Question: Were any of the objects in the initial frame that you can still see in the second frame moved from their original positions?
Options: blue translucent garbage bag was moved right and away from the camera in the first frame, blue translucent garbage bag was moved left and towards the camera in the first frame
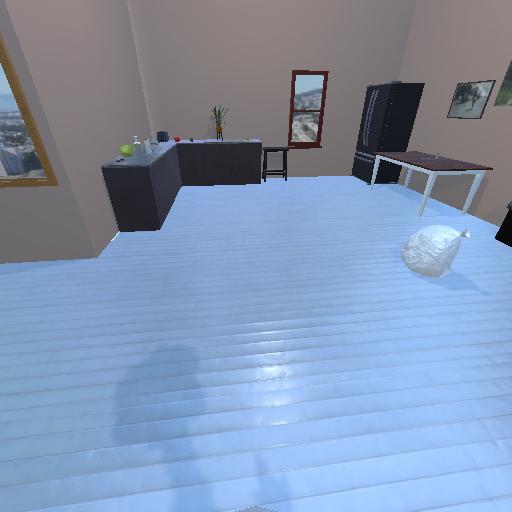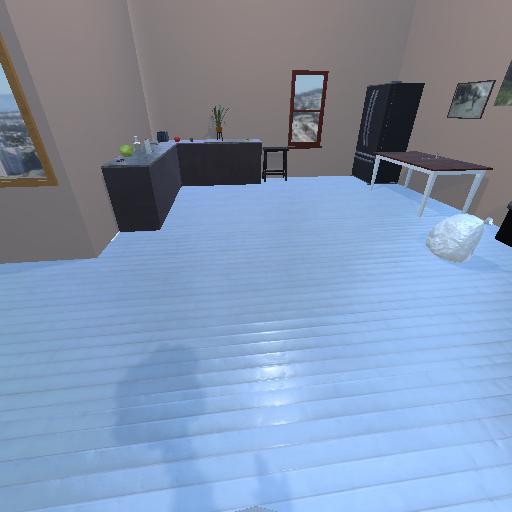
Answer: blue translucent garbage bag was moved right and away from the camera in the first frame